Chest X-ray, PA view. Patient: 52 years old, sex M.
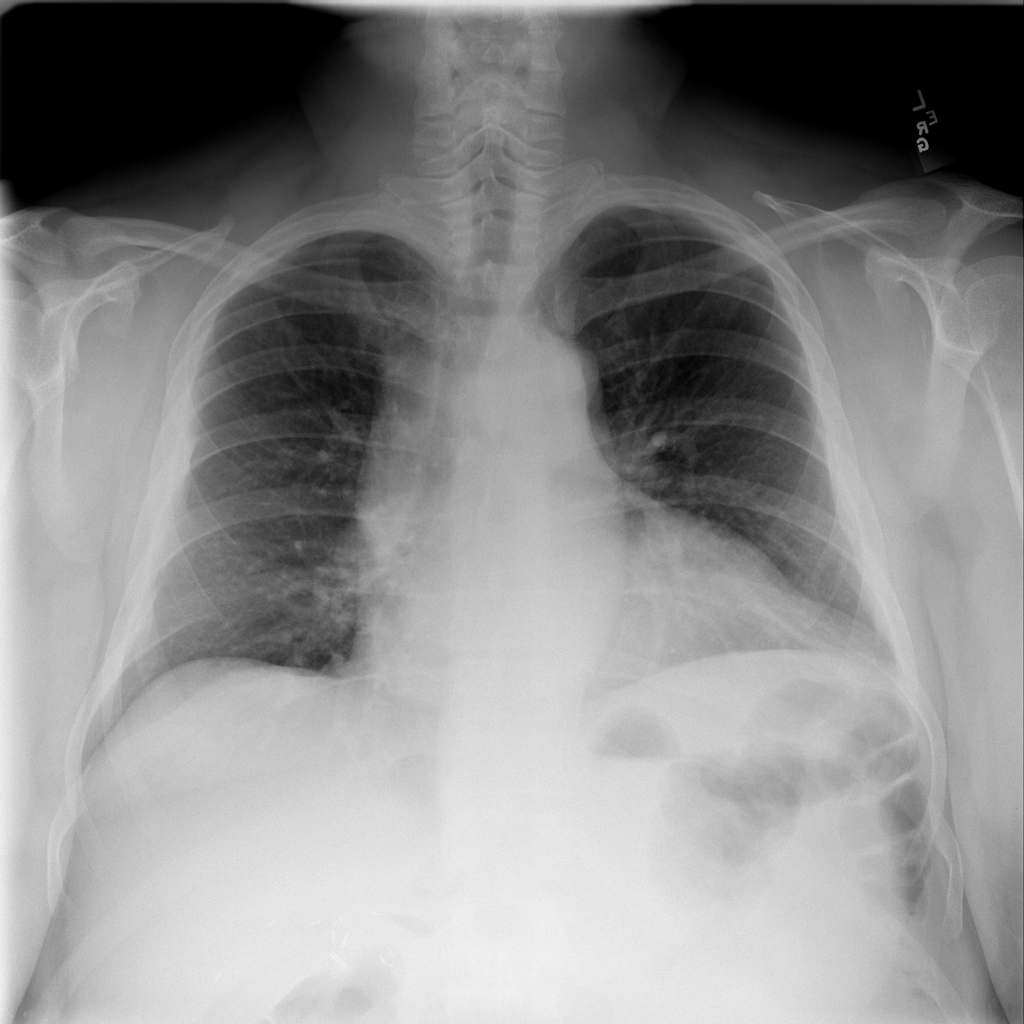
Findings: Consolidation